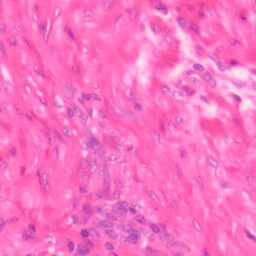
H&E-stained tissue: Colon